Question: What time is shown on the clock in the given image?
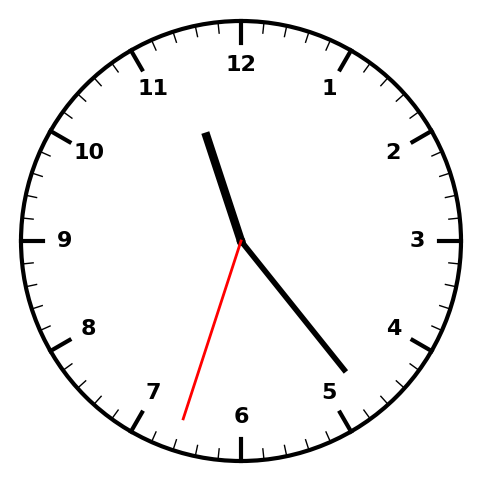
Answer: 11:23:33